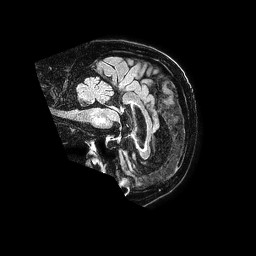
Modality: FLAIR
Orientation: sagittal
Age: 86
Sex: male
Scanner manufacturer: philips
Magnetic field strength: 1.5 T
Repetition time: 4.8 s
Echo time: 0.3 s